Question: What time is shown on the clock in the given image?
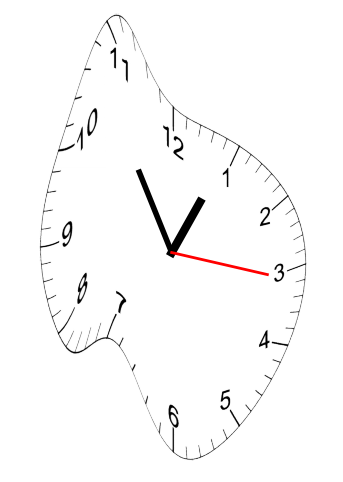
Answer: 12:54:16